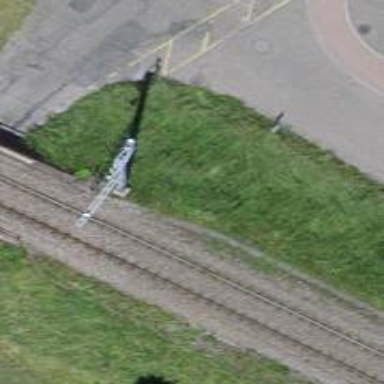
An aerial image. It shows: Single-track railway bridge with contact lines for electrification.